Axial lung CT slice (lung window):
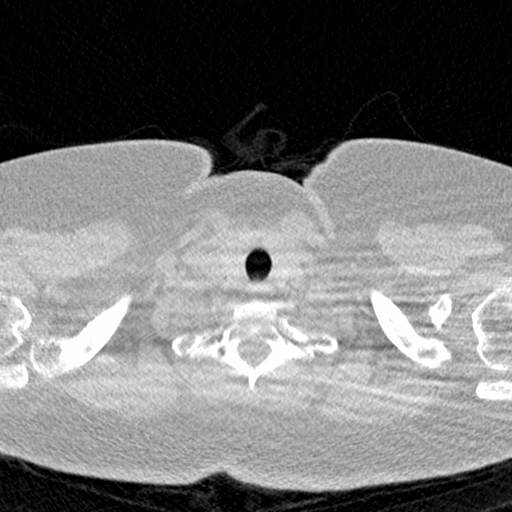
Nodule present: no